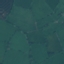
Land use / land cover: Pasture